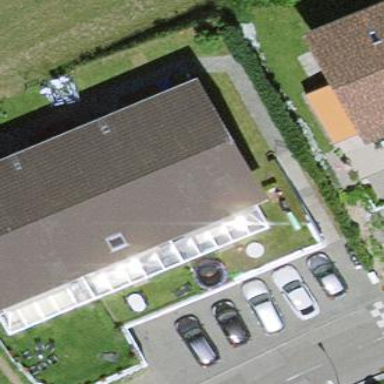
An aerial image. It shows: Simple house.